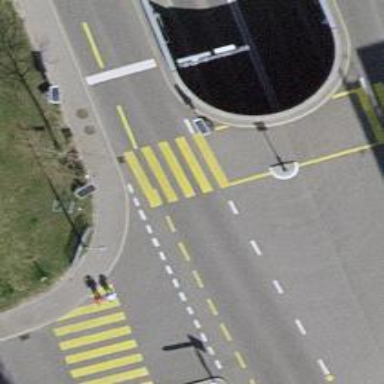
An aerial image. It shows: Uncontrolled footway crossing with markings.